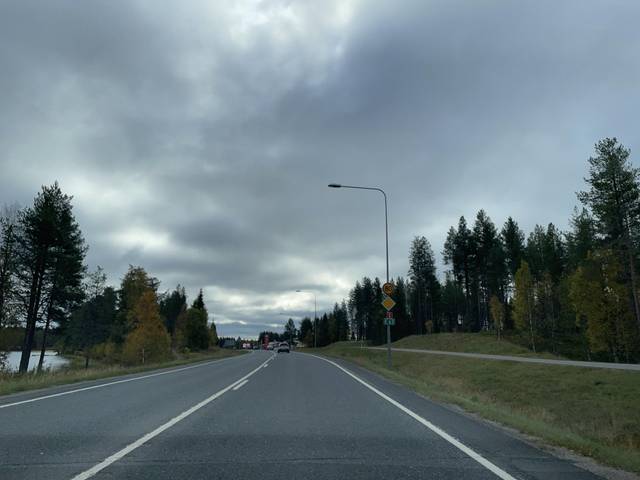
Region: Finland
Coordinates: 65.993, 29.153